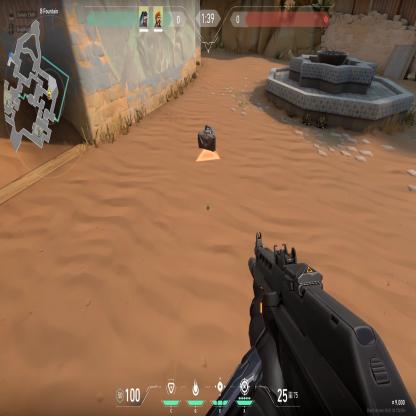
Label: dropped spike